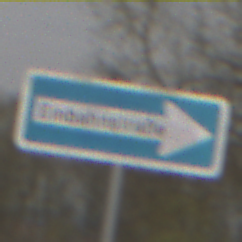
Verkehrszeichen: EinbahnstrasseRechtsweisend
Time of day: MorningAfternoon
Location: Outdoor (Suburban)
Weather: Overcast
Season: NotSpecified
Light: Natural